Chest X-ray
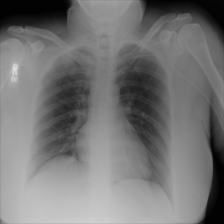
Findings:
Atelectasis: negative
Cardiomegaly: negative
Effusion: negative
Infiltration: negative
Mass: negative
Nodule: negative
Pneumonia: negative
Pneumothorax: negative
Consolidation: negative
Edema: negative
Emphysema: negative
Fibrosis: negative
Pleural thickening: negative
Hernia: negative